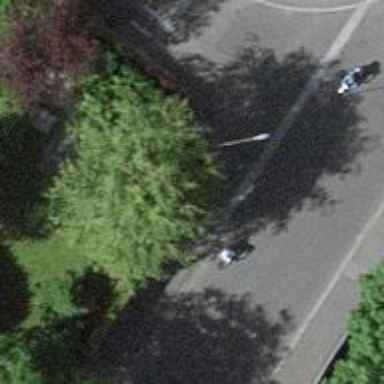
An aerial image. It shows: Kerb barrier.